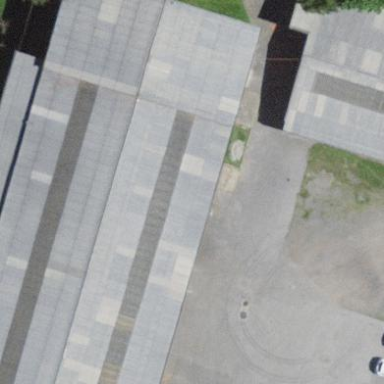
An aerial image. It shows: Industrial building.